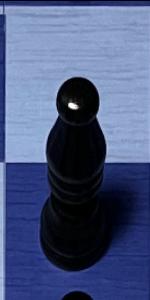
Label: Bishop_Black